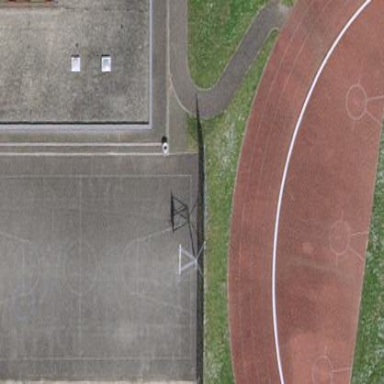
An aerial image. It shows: Tartan basketball court situated on pitch designated for leisure land.